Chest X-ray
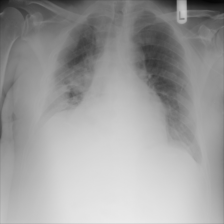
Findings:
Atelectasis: negative
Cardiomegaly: negative
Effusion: positive
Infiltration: negative
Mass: negative
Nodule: negative
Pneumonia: negative
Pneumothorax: negative
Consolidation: negative
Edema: negative
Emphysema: negative
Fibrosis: negative
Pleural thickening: negative
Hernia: negative